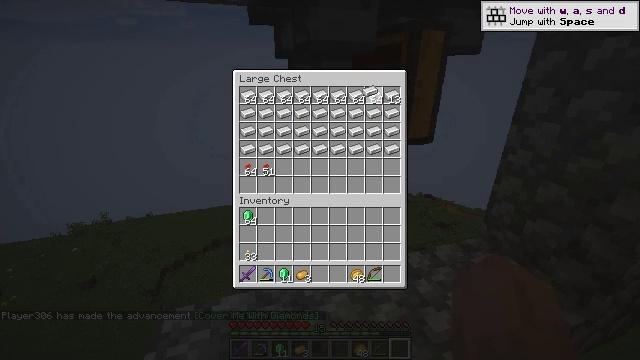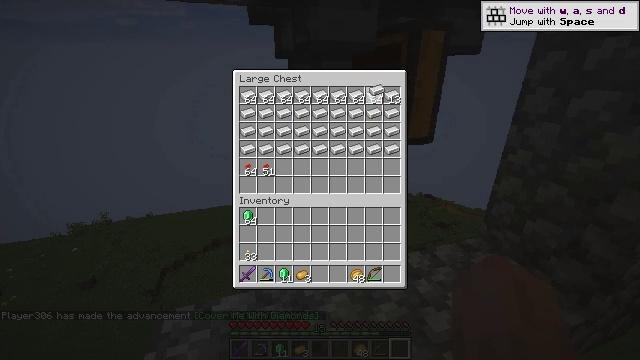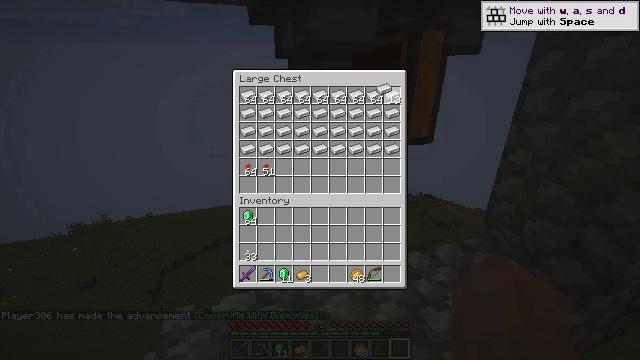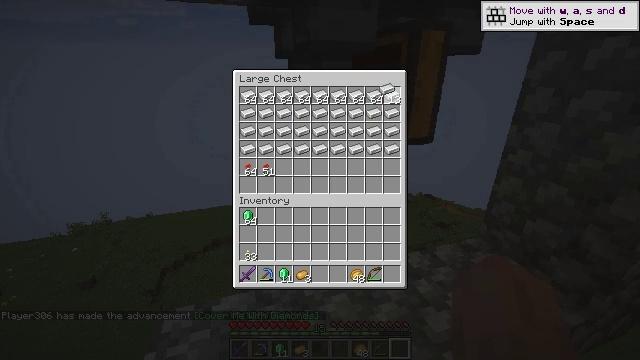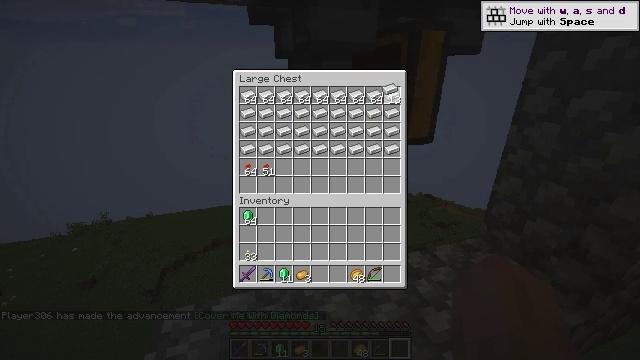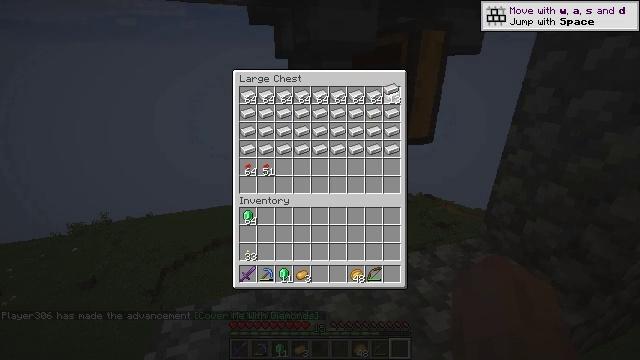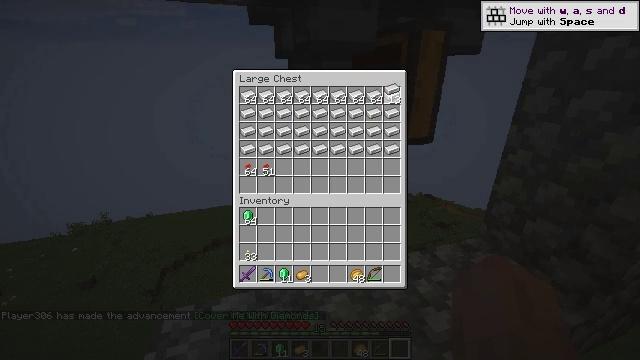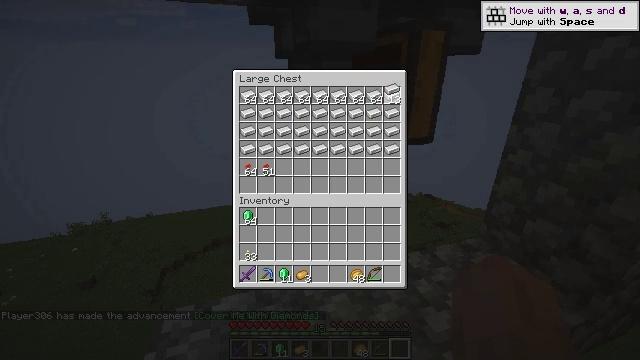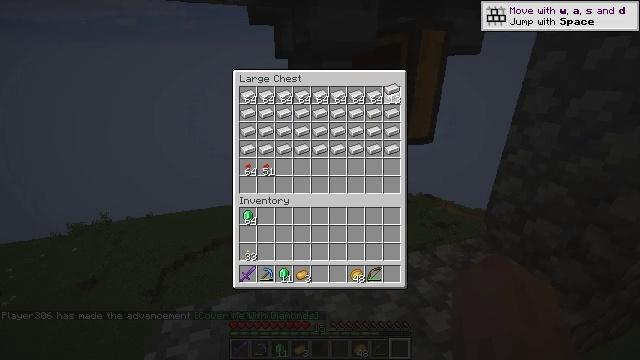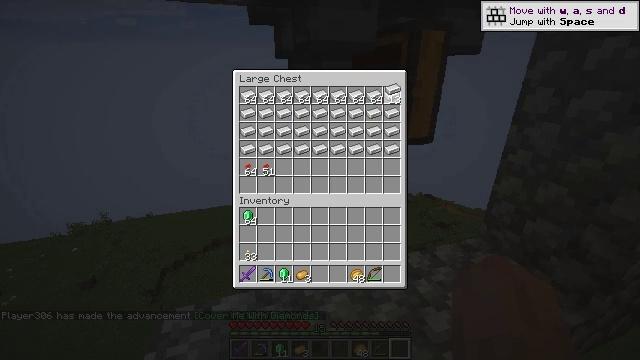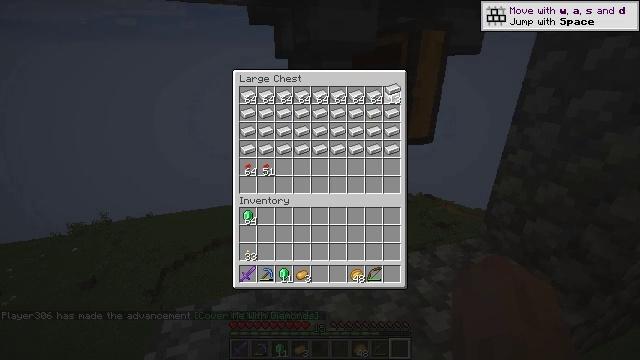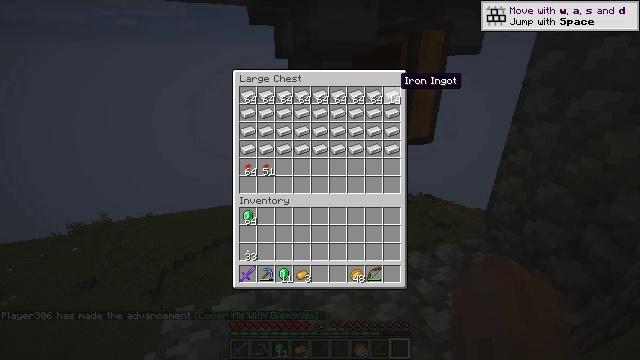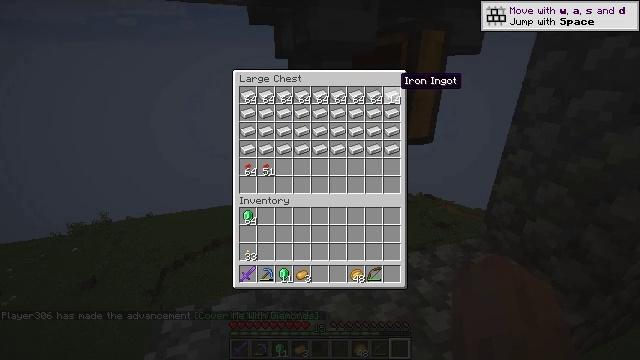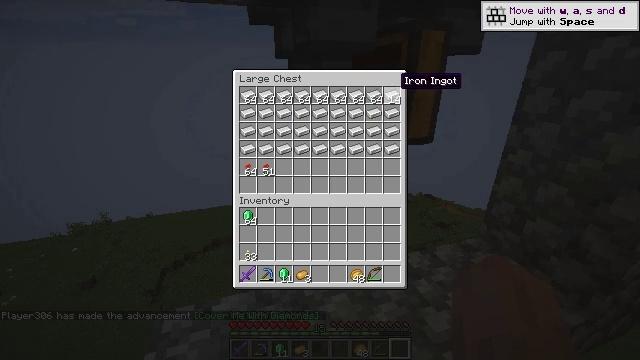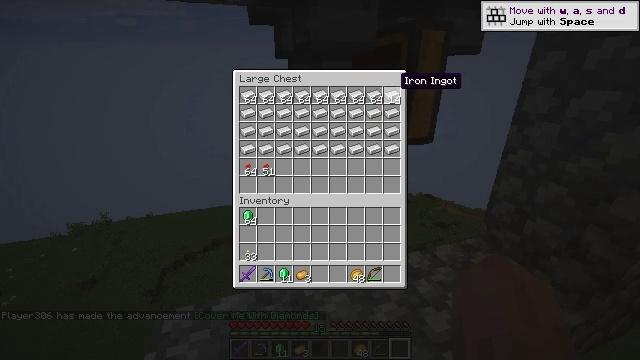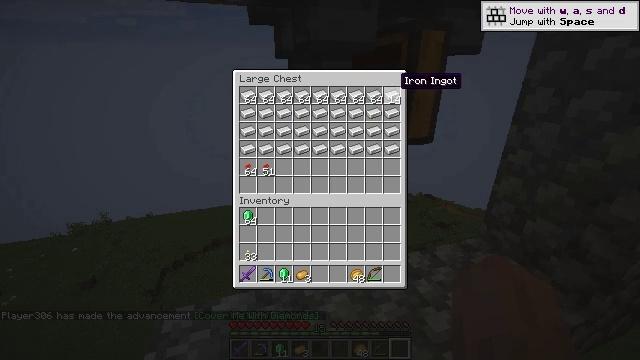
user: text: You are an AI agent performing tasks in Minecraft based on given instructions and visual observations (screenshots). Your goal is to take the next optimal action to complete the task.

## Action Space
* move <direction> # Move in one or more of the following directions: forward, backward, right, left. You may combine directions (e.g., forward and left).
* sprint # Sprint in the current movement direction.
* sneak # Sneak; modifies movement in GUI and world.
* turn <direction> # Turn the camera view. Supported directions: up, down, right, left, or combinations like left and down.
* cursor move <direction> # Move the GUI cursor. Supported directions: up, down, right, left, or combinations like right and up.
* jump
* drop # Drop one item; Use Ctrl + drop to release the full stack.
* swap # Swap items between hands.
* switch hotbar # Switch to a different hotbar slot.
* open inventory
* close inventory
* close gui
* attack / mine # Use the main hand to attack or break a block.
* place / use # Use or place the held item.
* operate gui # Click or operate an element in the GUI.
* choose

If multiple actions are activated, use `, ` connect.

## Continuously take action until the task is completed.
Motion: motion action
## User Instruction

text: Break the cobblestone to create a path.
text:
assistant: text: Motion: cursor move right
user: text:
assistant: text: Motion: cursor move right
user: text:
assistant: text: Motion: no_op
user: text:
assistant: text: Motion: no_op
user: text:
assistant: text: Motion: no_op
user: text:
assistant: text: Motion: no_op
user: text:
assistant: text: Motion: no_op
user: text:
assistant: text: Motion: no_op
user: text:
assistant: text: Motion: operate gui
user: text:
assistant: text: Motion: operate gui
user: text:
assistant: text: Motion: no_op
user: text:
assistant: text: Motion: no_op
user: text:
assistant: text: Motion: no_op
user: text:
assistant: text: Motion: no_op
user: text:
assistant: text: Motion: no_op
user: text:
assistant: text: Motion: no_op
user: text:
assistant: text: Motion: no_op
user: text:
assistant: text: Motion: no_op
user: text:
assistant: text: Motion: no_op
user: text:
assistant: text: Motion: no_op
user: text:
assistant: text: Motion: close gui
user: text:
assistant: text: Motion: no_op
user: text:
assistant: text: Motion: turn left
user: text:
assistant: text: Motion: turn left and down
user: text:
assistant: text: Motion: turn left and down
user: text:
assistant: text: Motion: turn left
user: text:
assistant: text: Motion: turn left
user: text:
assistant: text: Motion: turn left
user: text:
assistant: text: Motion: turn left
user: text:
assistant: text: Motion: turn left